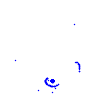
Particle: pion